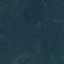
Land use / land cover class: Forest